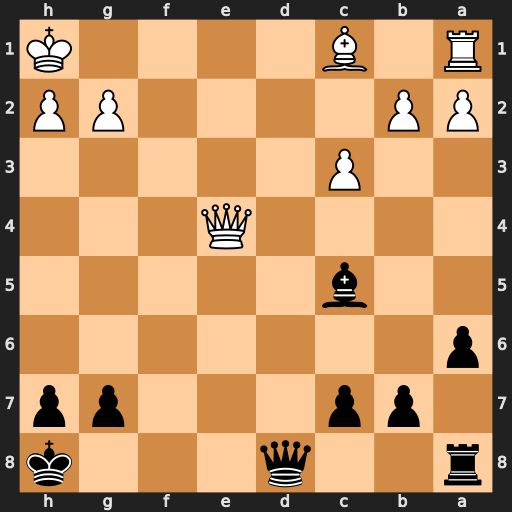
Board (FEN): r2q3k/1pp3pp/p7/2b5/4Q3/2P5/PP4PP/R1B4K
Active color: b
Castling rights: -
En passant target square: -
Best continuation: Qd1+ Qe1 Qxe1#